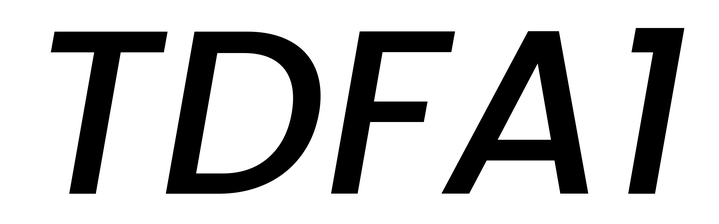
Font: Poppins-MediumItalic